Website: macys
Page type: customer-info-address
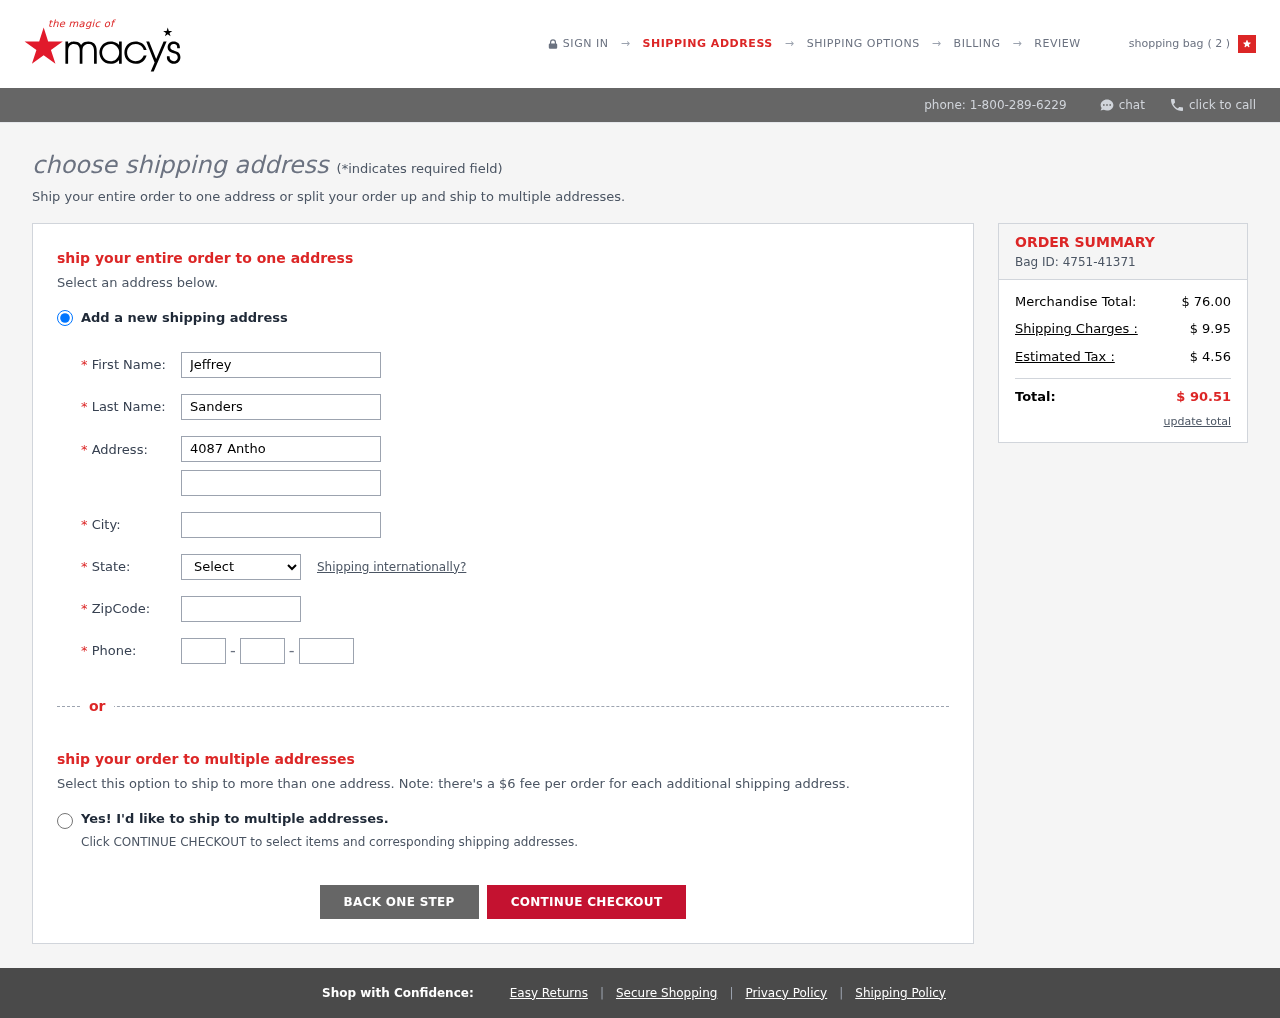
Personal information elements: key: PII_CITY
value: Port Julie
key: PII_FIRSTNAME
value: Jeffrey
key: PII_LASTNAME
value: Sanders
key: PII_PHONE_AREA
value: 678
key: PII_PHONE_PREFIX
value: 494
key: PII_PHONE_SUFFIX
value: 8142
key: PII_POSTCODE
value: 41143
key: PII_STATE_ABBR
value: ND
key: PII_STREET
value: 4087 Anthony View Apt. 725
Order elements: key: ORDER_NUM_ITEMS
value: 2
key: ORDER_ID
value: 4751-41371
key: ORDER_SUBTOTAL
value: $ 76.00
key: ORDER_SHIPPING_COST
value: $ 9.95
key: ORDER_TAX
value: $ 4.56
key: ORDER_TOTAL
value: $ 90.51